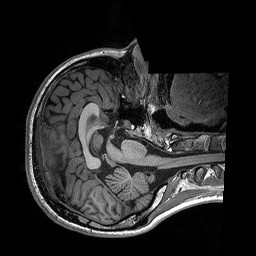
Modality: T1w
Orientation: axial
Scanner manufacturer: siemens
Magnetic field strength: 3 T